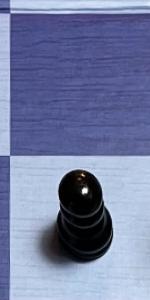
Label: Pawn_Black